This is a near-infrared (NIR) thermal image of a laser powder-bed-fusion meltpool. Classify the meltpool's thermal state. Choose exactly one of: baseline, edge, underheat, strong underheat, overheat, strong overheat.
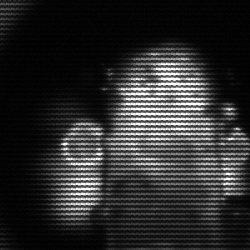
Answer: strong underheat